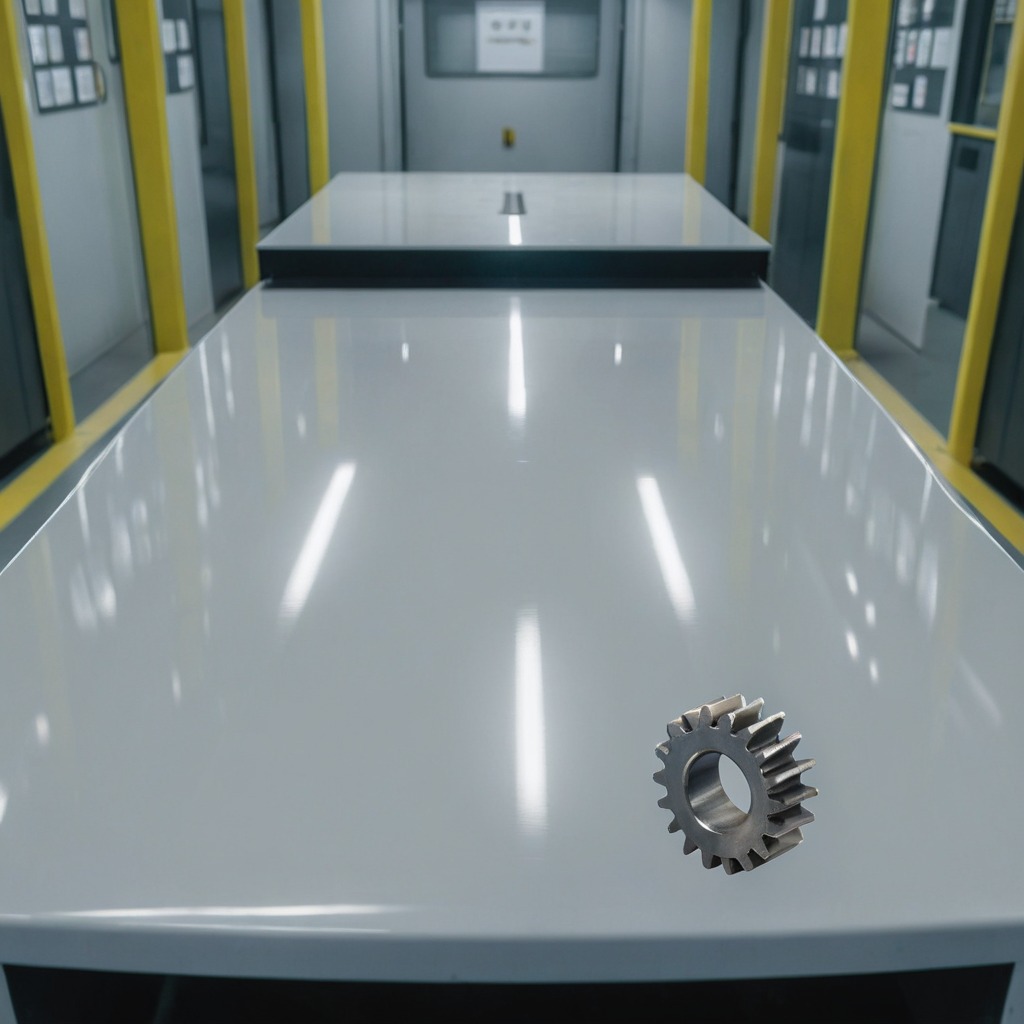
A steel gear with teeth is lying on a high-gloss table in a ship maintenance bay industrial lighting.